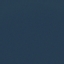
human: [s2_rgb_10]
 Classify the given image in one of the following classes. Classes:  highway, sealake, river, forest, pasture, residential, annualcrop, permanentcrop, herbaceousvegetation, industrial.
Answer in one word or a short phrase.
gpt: SeaLake